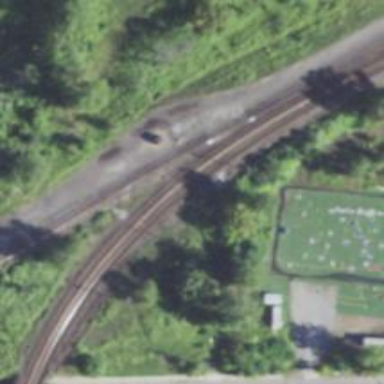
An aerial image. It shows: Railway line on embankment.